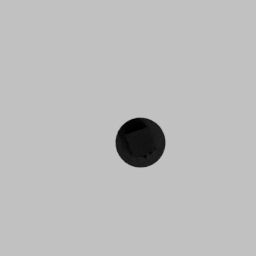
Label: architecture